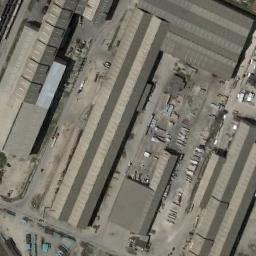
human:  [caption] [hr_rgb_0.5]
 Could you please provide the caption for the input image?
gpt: There are many houses of different shapes and sizes in the industrial zone .

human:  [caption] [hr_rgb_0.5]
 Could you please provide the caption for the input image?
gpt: One building in the industrial area has a red roof .

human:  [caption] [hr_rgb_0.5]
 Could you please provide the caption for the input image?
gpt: The industrial area has lots of industrial equipment and some brown workshops .

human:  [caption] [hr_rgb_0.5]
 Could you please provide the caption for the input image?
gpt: There are factories and roads in an industrial area, And some open-air materials .

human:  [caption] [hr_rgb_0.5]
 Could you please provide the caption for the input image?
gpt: There are some brown buildings on the industrial area .